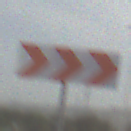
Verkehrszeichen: RichtungstafelnInKurvenGrossLinks
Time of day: MorningAfternoon
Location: Outdoor (Suburban)
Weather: PartlyCloudy
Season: NotSpecified
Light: Natural